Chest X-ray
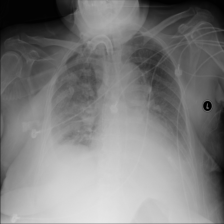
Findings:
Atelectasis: positive
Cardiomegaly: negative
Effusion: positive
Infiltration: negative
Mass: negative
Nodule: negative
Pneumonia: negative
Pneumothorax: negative
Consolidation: positive
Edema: negative
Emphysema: negative
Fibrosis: negative
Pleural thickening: negative
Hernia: negative